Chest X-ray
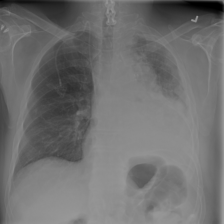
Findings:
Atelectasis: negative
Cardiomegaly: negative
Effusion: negative
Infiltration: negative
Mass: negative
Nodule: negative
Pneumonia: negative
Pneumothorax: negative
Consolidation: negative
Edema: negative
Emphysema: negative
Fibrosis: negative
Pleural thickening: negative
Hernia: negative